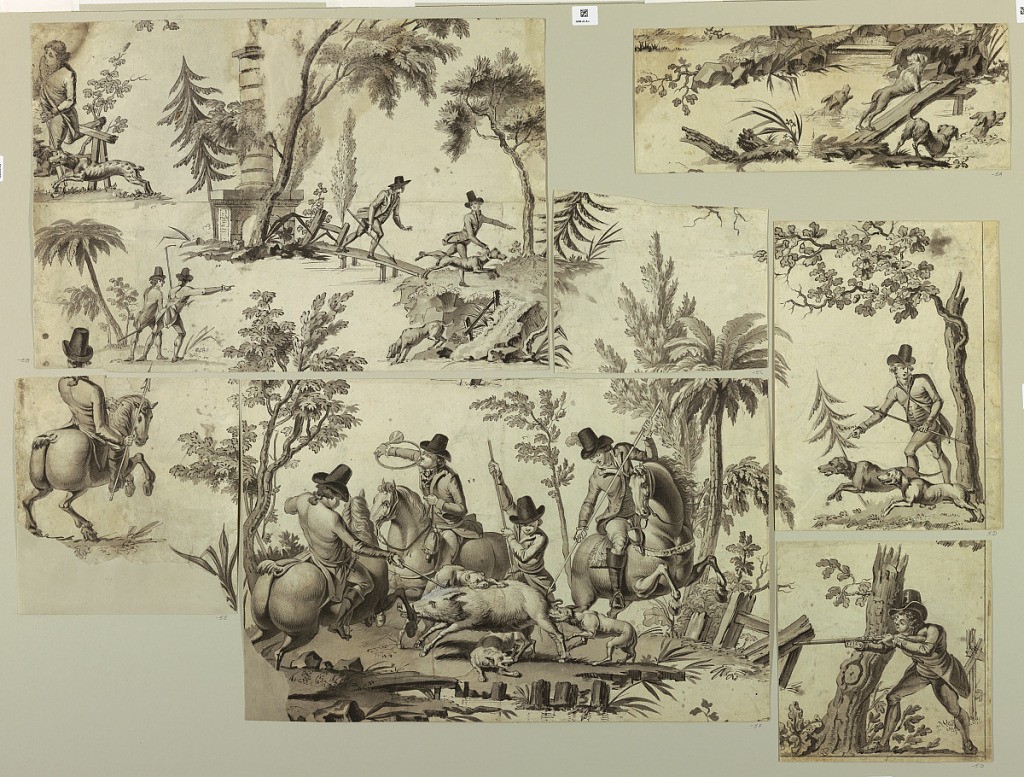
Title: Fragments of an incomplete cartoon for cotton printing: La Course au Sanglier
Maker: Claude-Louis Desrais, French, 1746–1816
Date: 1785
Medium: Pen and black ink with gray washes on paper
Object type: Drawing
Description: The composition of this design for a textile, includes four hounds crossing a small stream; hunters with spears and dogs pursuing the chase in the vicinity of a memorial column; a hunter with a spear directing two hunting dogs to the scent; a hunter on horseback, seen from the back; three hunters on horseback, and one unmounted, with three hunting dogs attacking a wild boar.